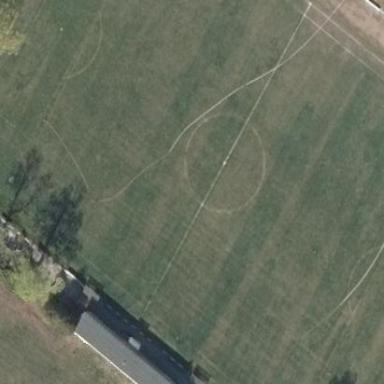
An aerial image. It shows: Soccer pitch designated for leisure and sports activities.